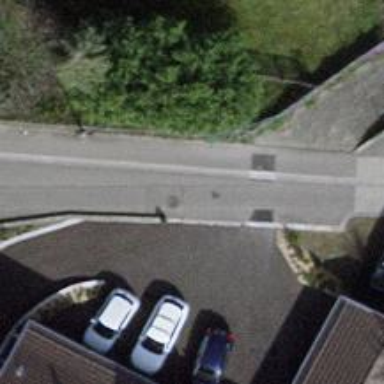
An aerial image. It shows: Living street.